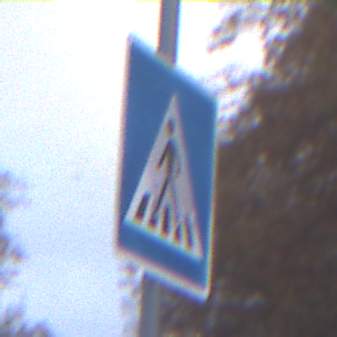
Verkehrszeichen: FussgaengerueberwegRechts
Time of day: SunriseSunset
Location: Outdoor (Urban)
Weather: PartlyCloudy
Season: NotSpecified
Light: Natural